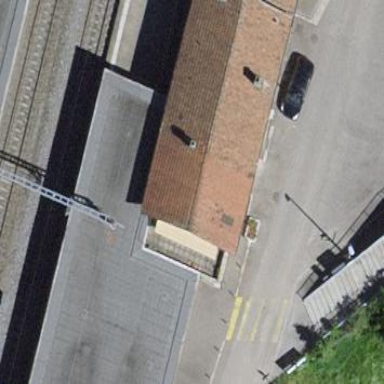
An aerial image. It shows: Train station with gabled roof.